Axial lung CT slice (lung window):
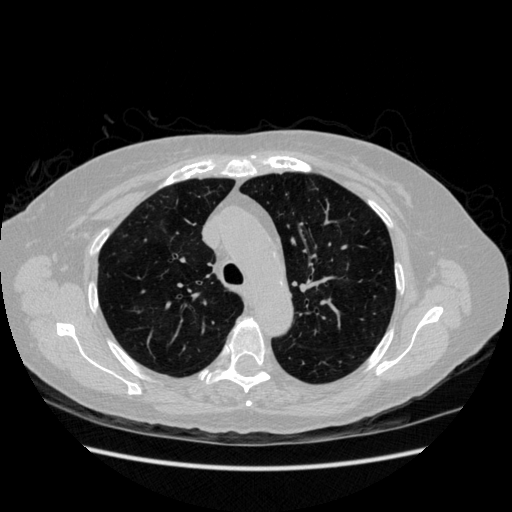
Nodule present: no